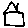
Label: house